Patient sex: F
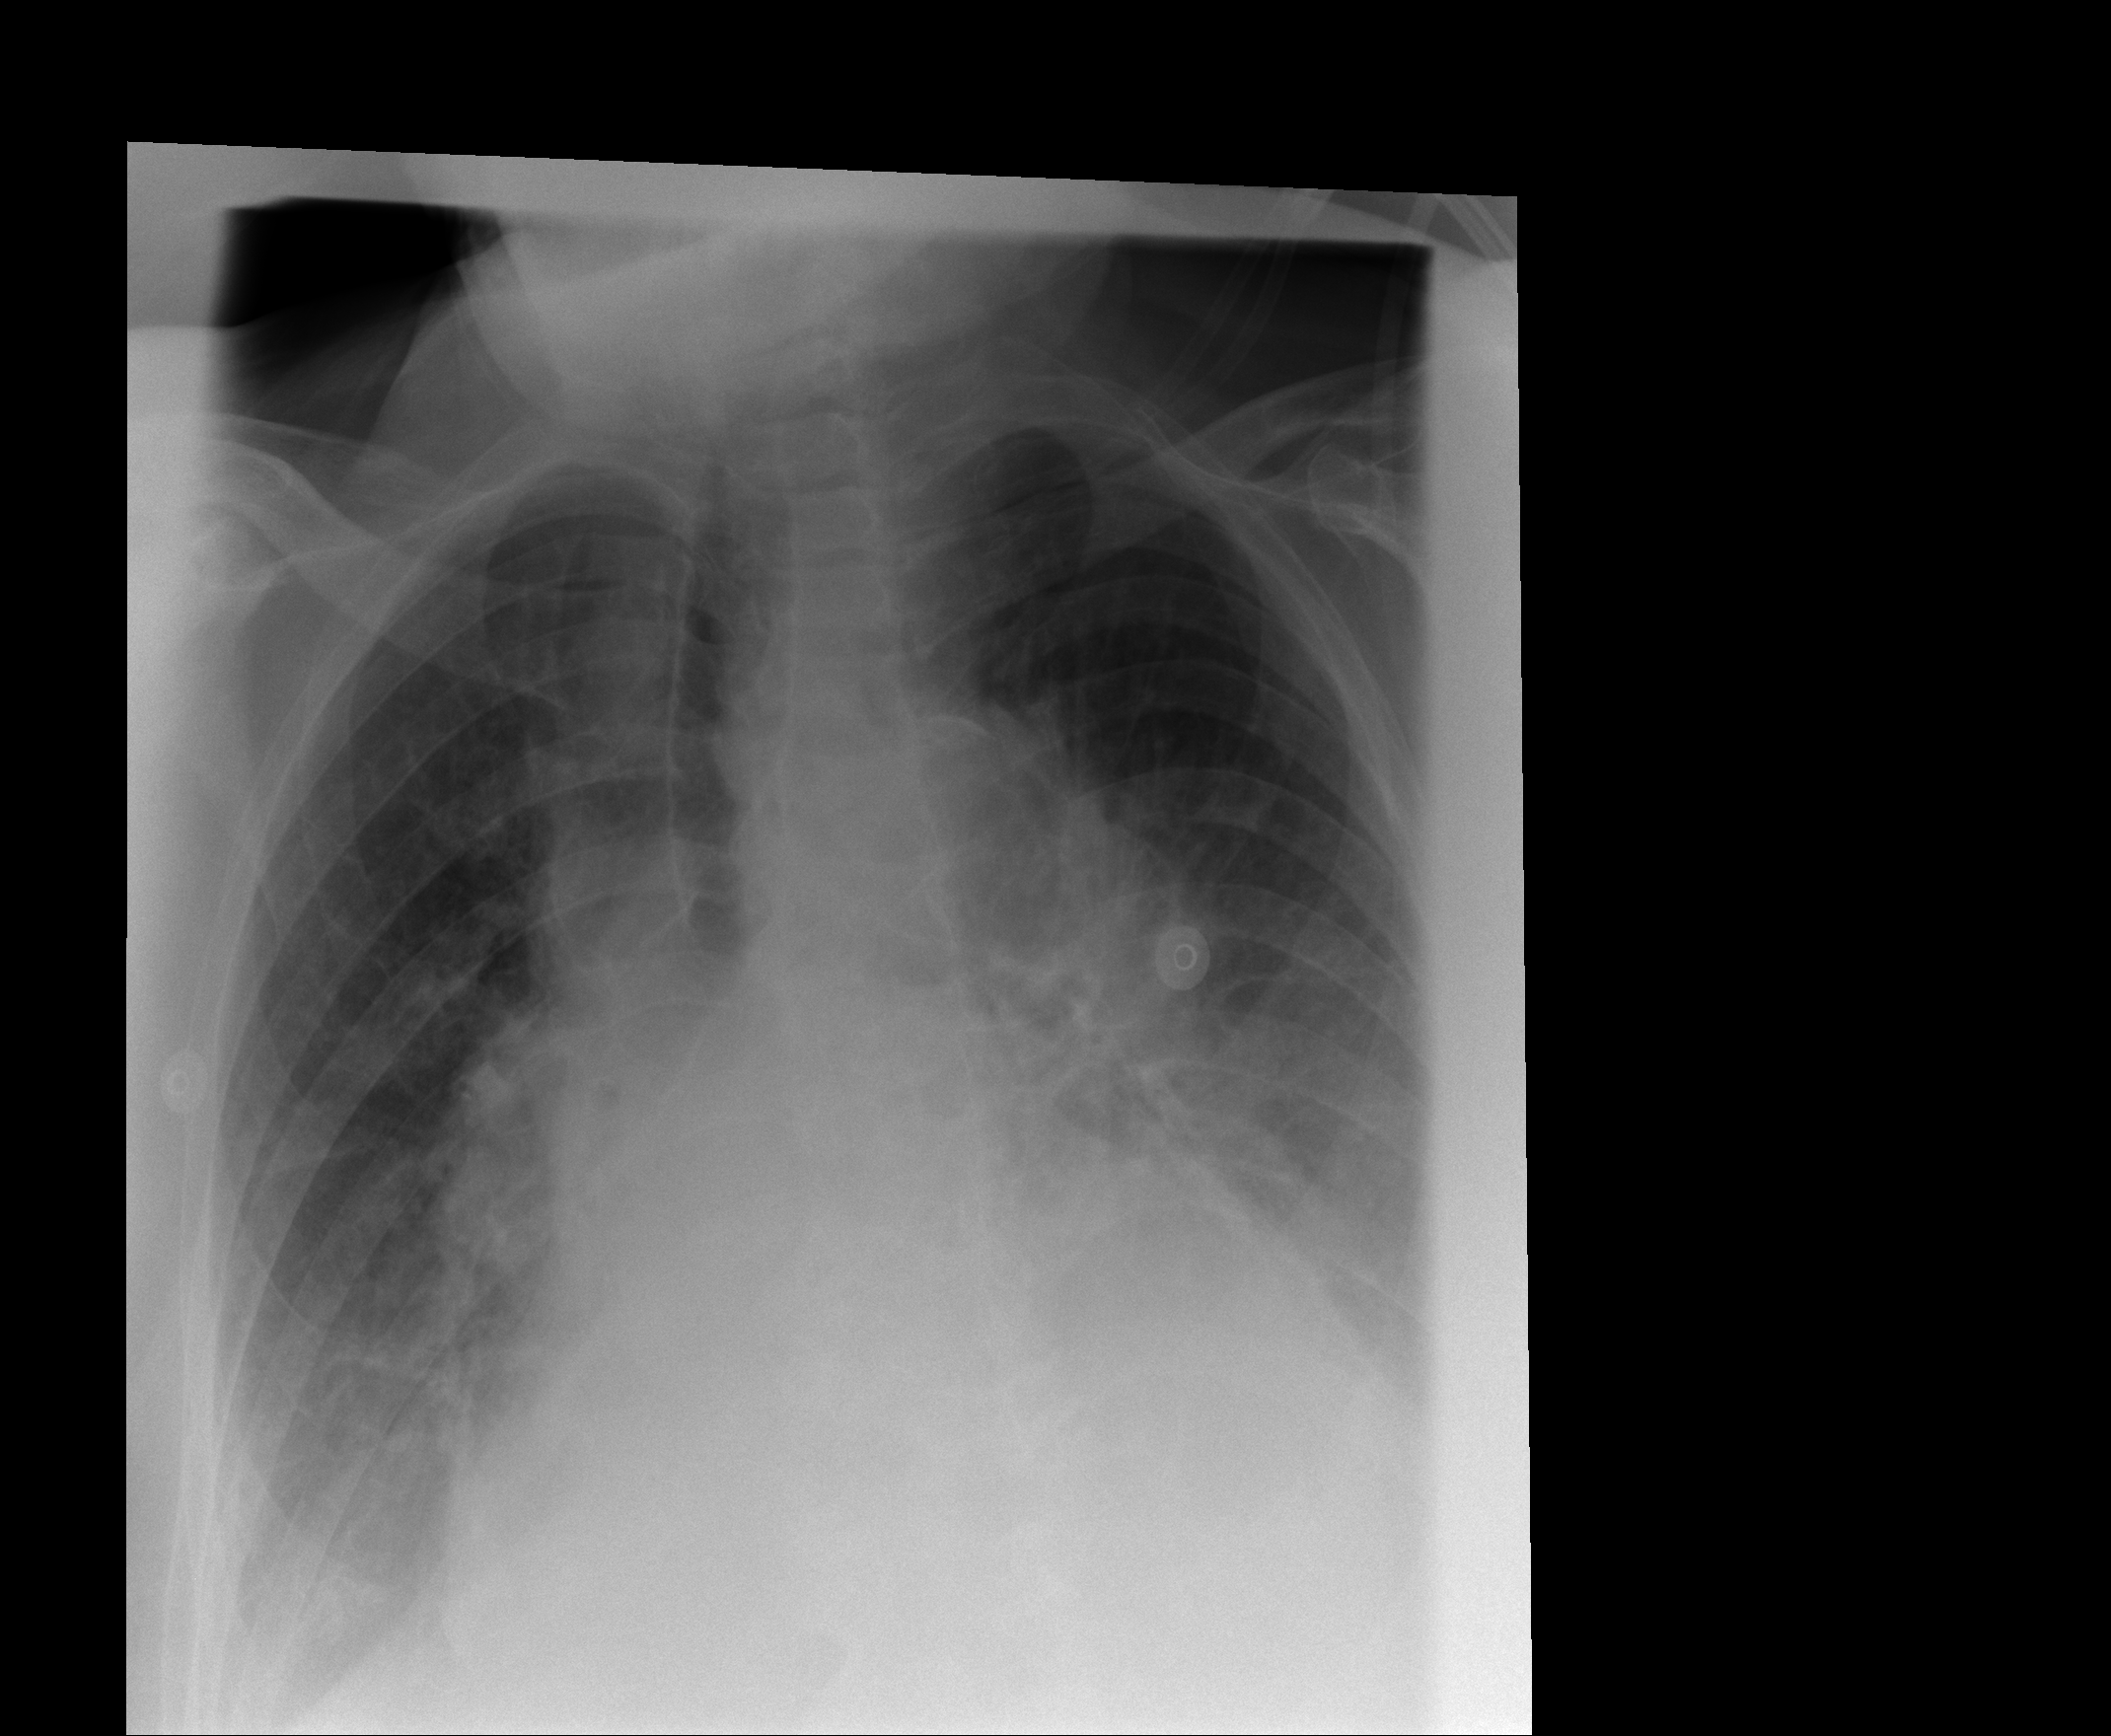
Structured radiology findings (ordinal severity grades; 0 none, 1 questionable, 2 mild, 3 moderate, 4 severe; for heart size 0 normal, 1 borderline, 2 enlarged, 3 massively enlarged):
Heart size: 3
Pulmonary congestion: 3
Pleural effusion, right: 2
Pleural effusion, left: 2
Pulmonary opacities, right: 0
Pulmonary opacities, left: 0
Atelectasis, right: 2
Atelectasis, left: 2